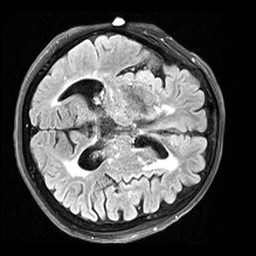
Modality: FLAIR
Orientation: axial
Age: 77
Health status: healthy
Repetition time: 12 s
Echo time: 0.095 s